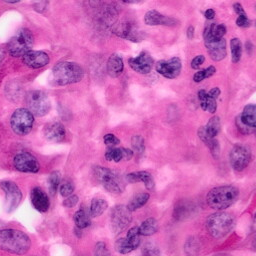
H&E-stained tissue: Pancreatic